A time-domain waveform of one vibration snapshot from a rolling-element bearing is shown. Based on the visible evidence, which condition applies: normal, inner_race, outer_race, ball?
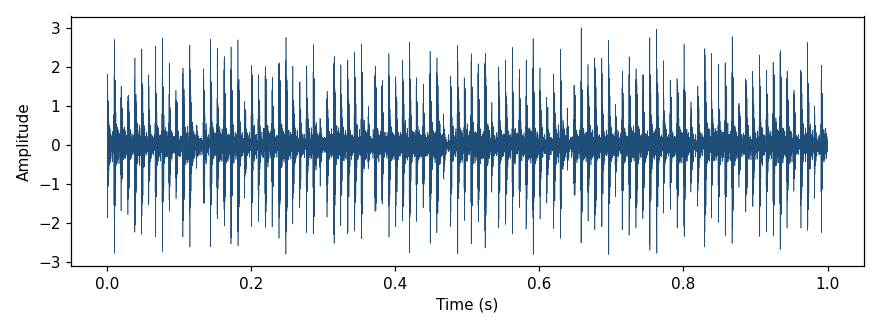
Answer: outer_race